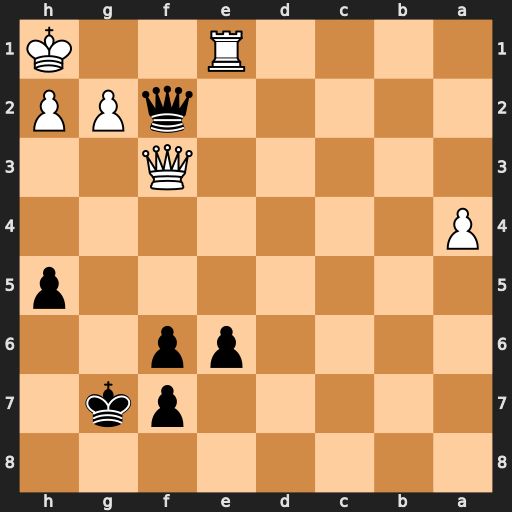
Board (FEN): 8/5pk1/4pp2/7p/P7/5Q2/5qPP/4R2K
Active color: b
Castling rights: -
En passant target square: -
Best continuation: Qxe1+ Qf1 Qxf1#